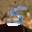
Label: 5